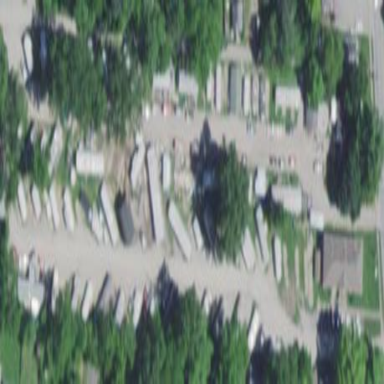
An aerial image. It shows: Residential area designated as trailer park.